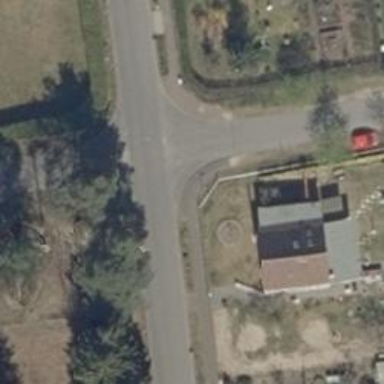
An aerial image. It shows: Road with "give way" sign.